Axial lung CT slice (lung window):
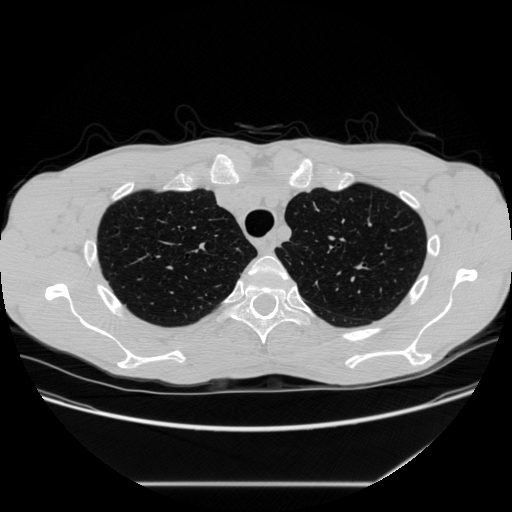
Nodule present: no